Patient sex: M
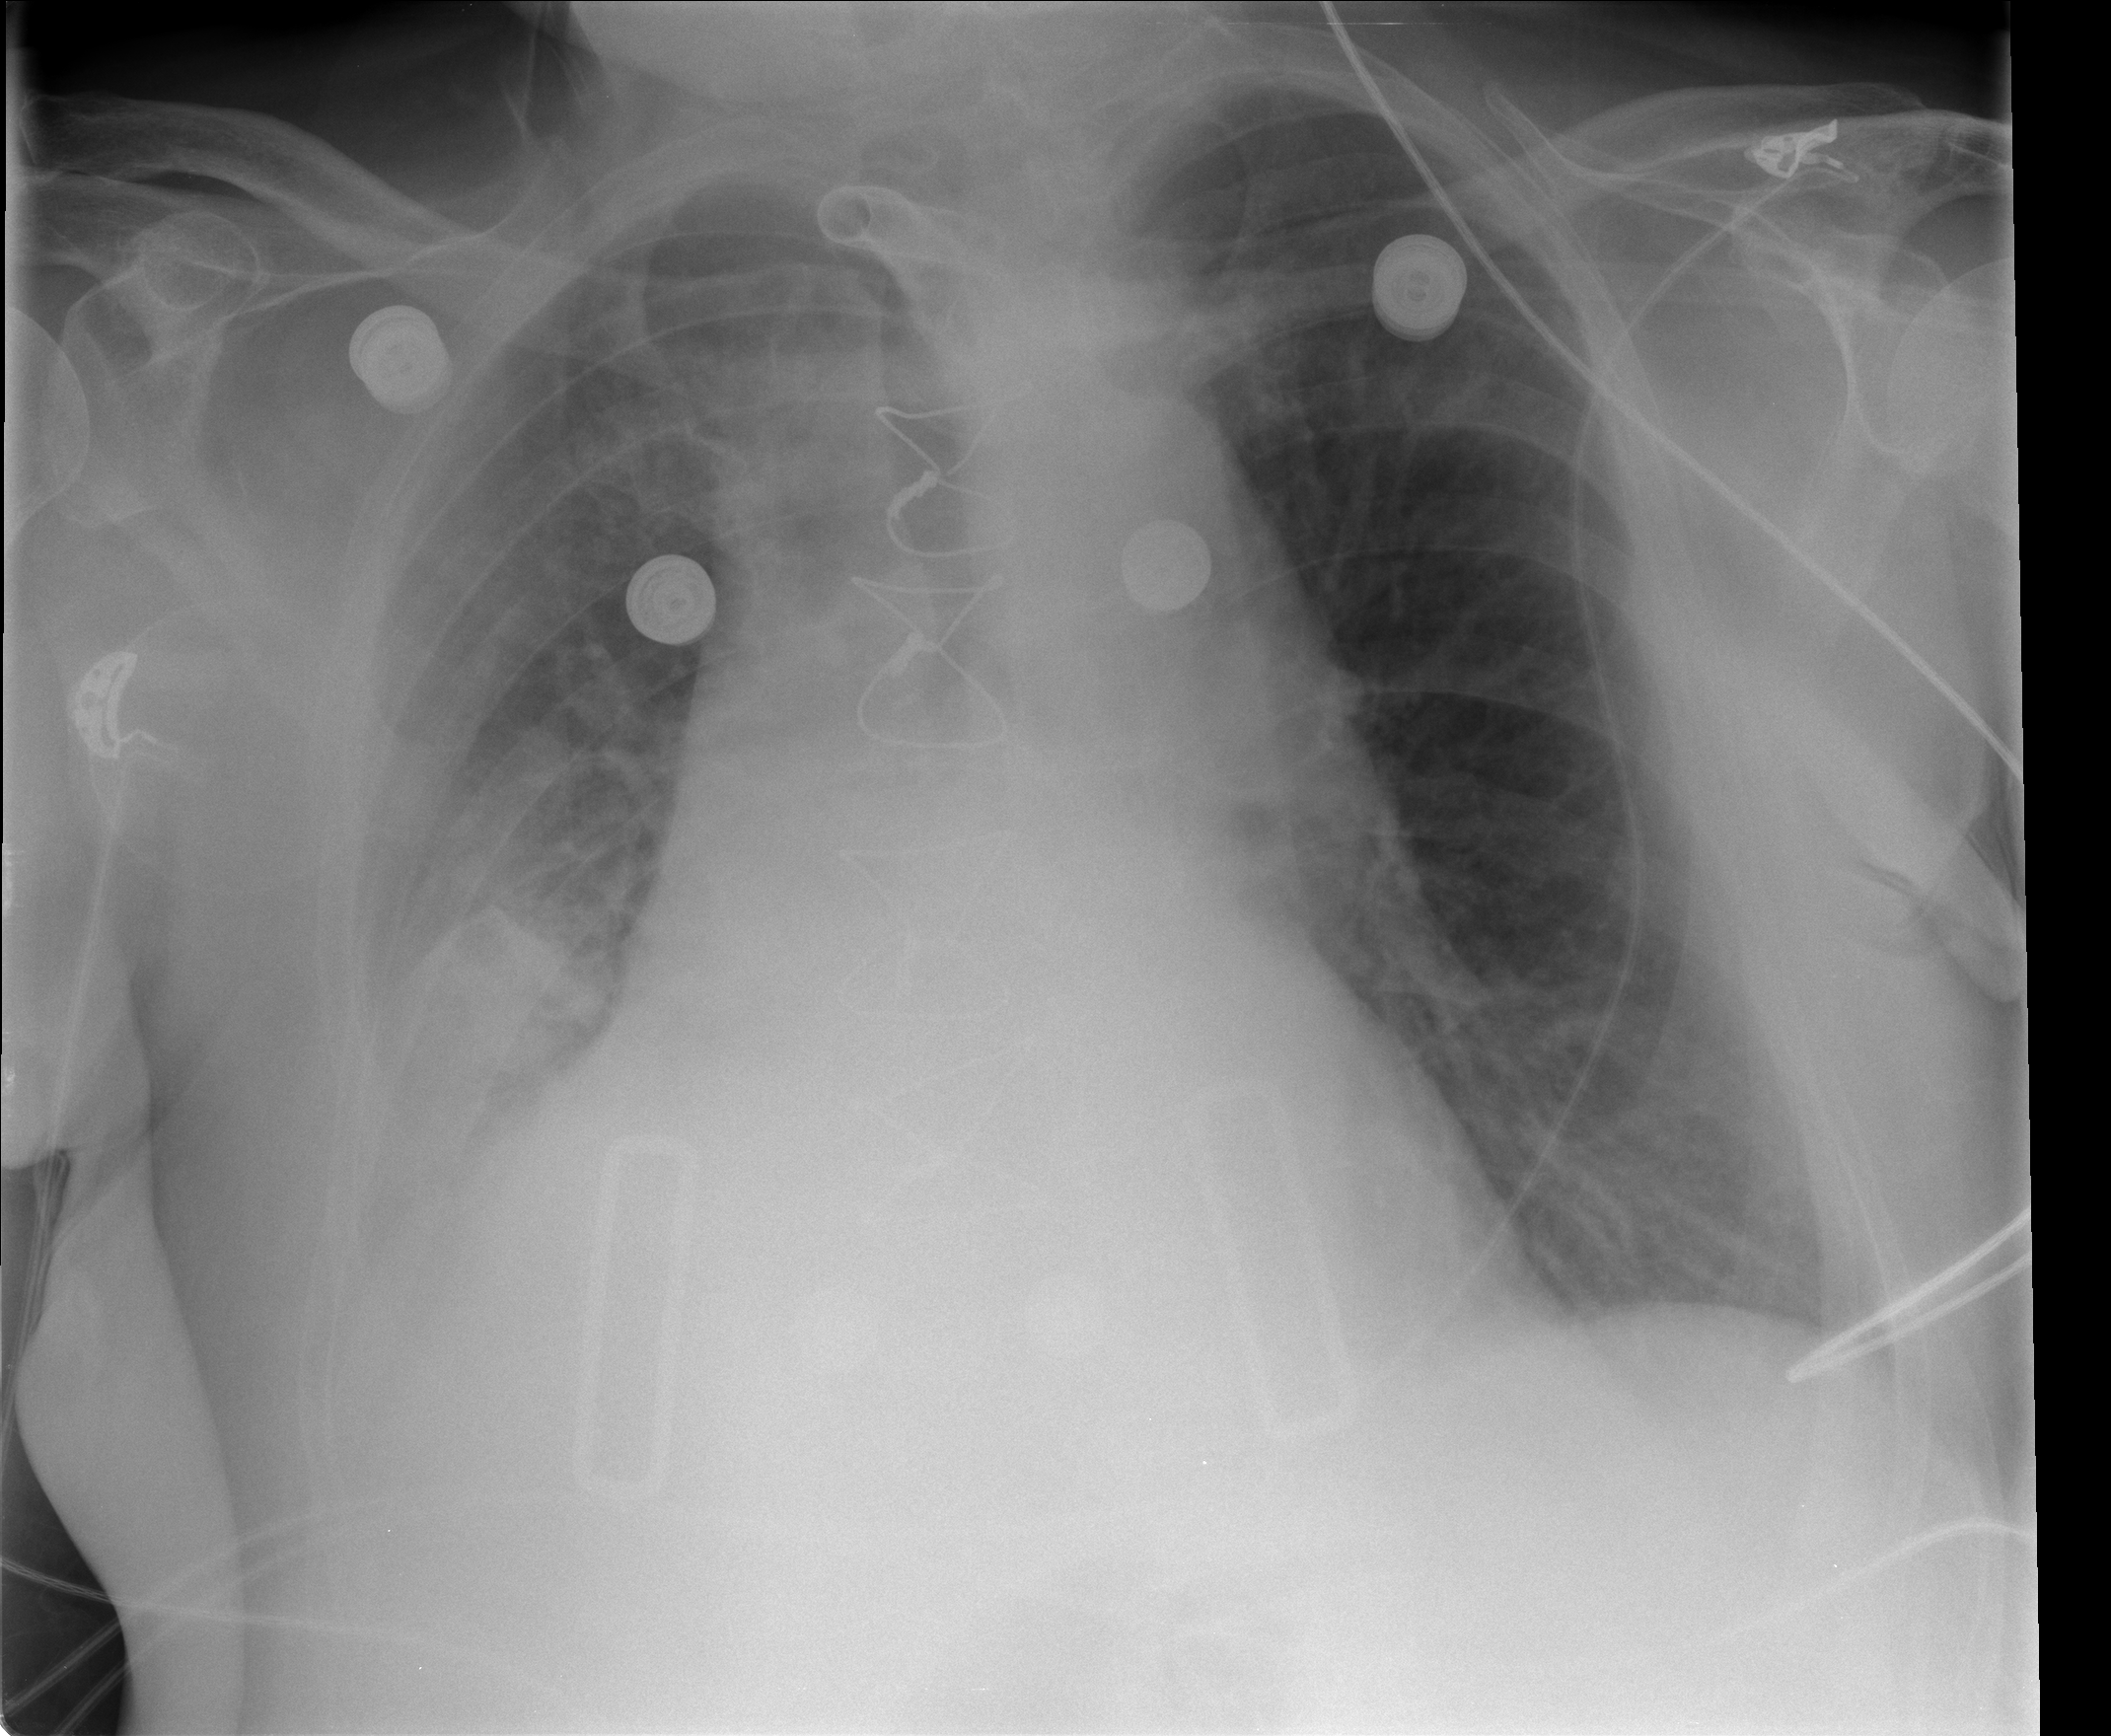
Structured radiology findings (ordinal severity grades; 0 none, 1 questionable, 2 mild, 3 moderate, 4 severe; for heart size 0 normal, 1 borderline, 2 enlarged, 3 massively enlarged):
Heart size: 2
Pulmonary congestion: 0
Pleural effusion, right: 2
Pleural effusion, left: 0
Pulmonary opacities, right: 0
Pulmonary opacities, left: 0
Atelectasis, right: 2
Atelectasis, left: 1